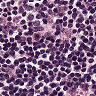
Metastatic tissue present: no